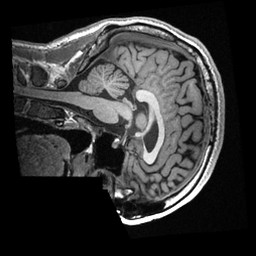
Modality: T1w
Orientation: sagittal
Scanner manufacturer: ge
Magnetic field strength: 3 T
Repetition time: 0.00768 s
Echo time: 0.002936 s